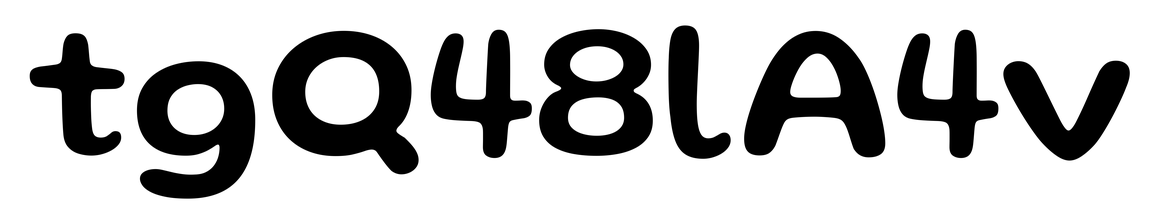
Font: Gluten_Medium